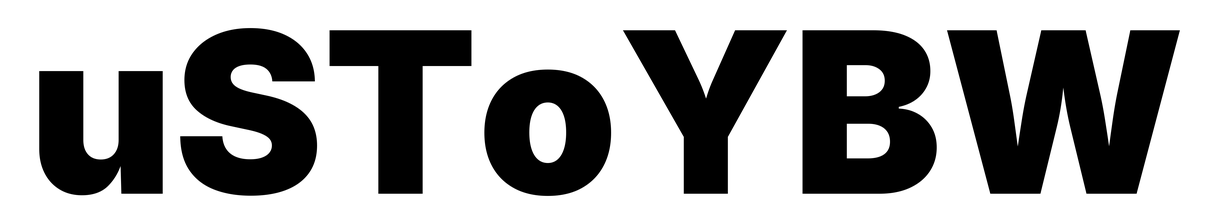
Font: Inter_Black